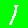
Digit: 1